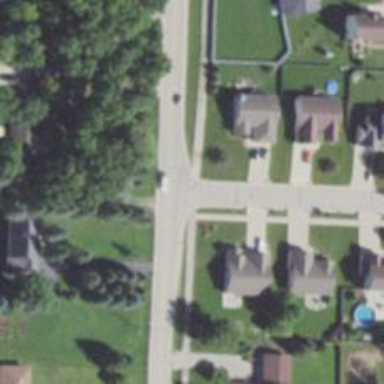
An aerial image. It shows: Path with asphalt surface and marked crossings.